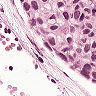
Metastatic tissue present: yes